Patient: sex M, age 42
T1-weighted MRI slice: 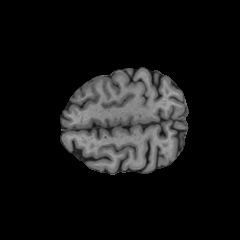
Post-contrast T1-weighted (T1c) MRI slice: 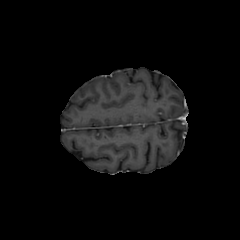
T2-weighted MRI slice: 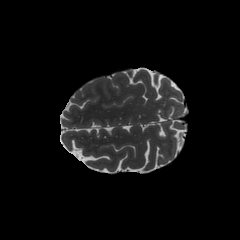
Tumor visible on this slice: no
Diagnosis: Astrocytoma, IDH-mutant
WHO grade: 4